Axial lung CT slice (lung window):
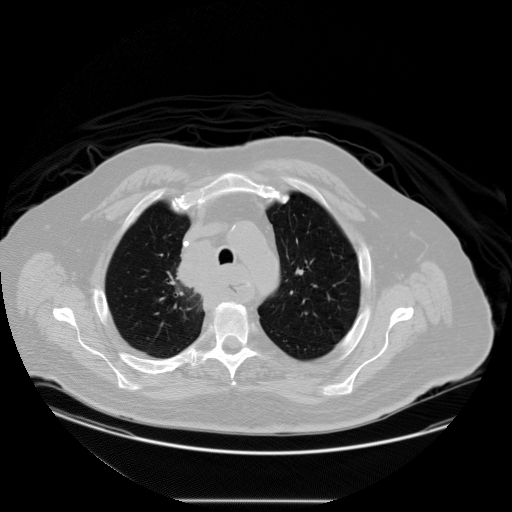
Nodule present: no